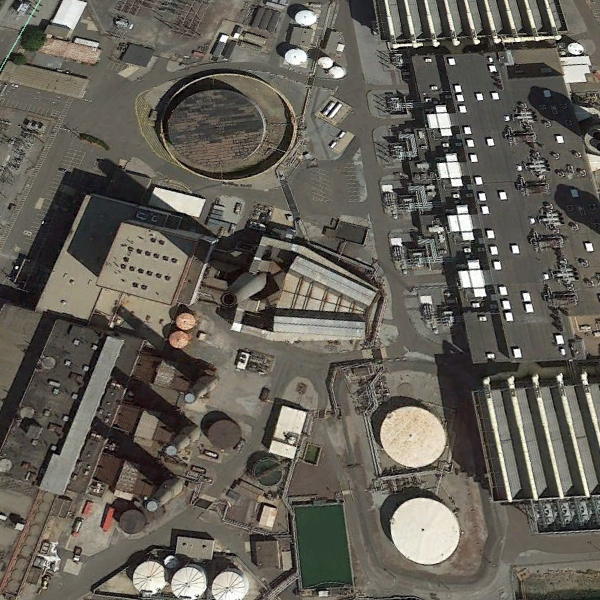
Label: StorageTanks